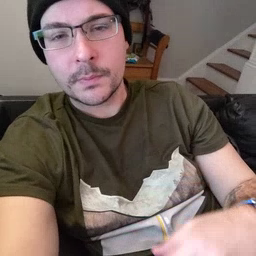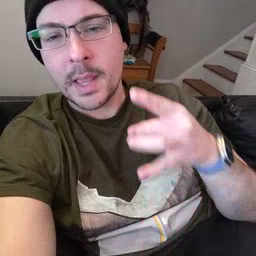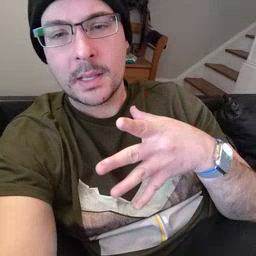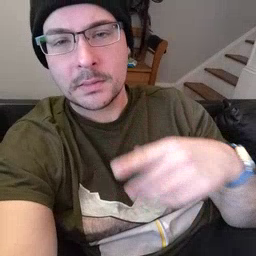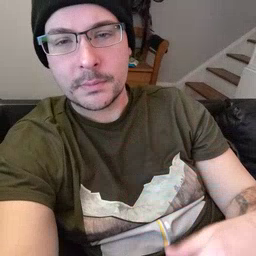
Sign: hate